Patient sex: F
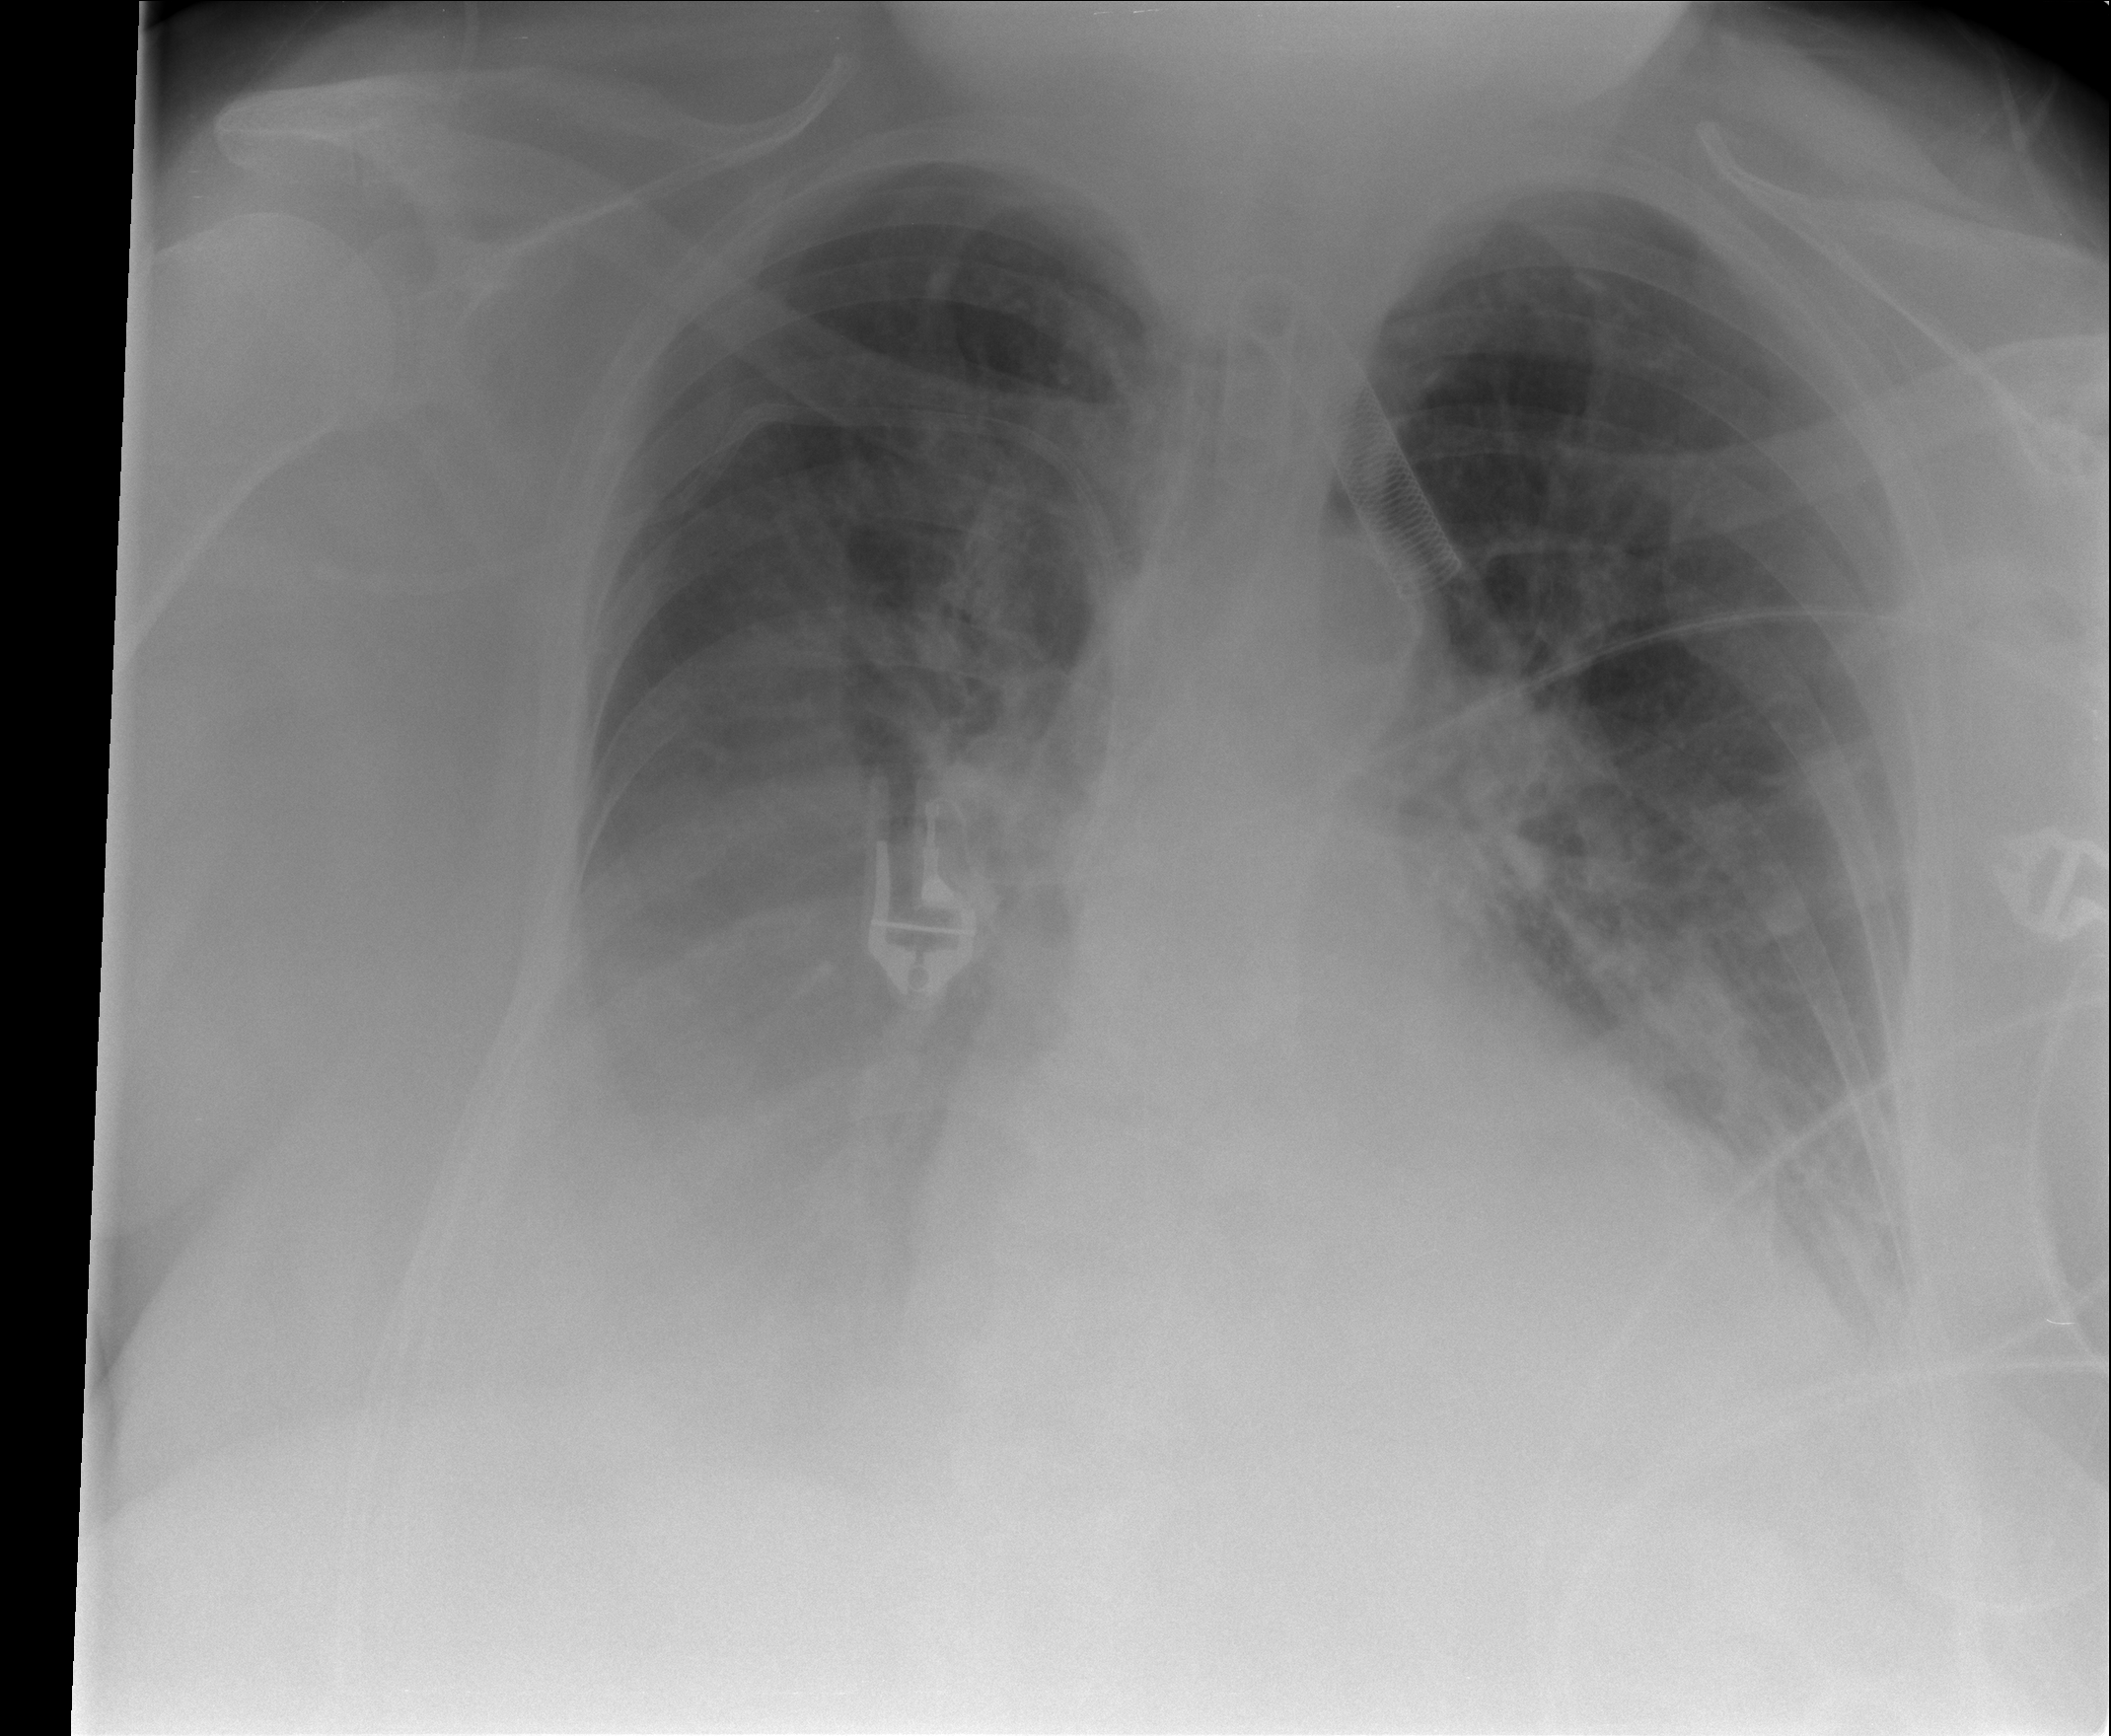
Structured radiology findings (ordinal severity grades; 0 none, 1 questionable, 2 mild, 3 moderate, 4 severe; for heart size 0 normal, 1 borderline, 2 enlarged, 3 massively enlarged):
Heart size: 2
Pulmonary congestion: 3
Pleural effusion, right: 3
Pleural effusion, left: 2
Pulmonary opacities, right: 2
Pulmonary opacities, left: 2
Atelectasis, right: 2
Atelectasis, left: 2